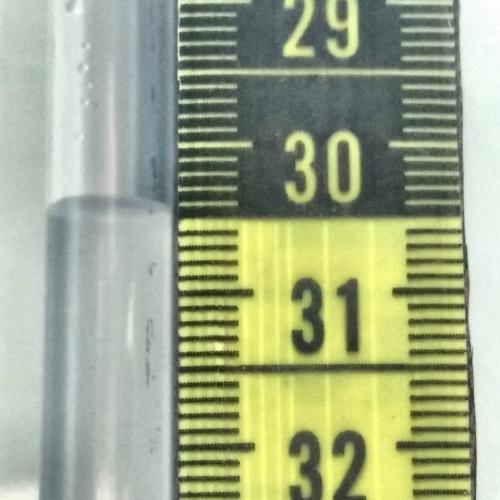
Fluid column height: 30.4 cm